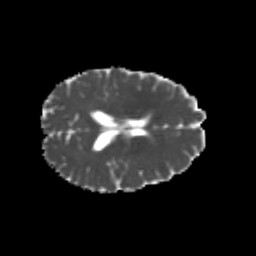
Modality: MD
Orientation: axial
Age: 25
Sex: female
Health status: healthy
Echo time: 0.074 s